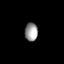
Tissue: prostate
Cell type: T cells
Senescence score: 0.35
Nuclear area (px): 231
Mean DAPI intensity: 153.485